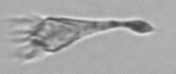
Label: Paratontonia_gracillima